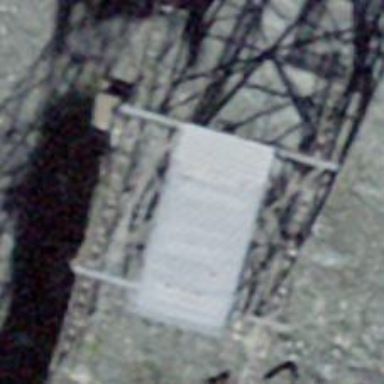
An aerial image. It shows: Pylon for aerialway.